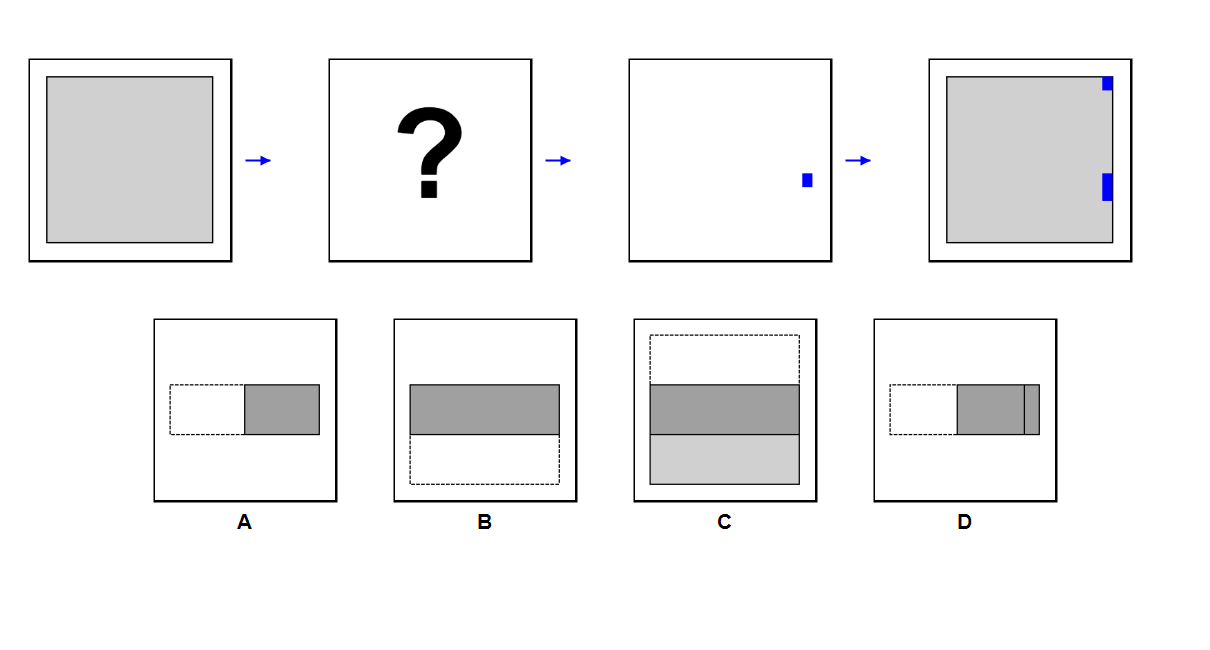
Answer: A